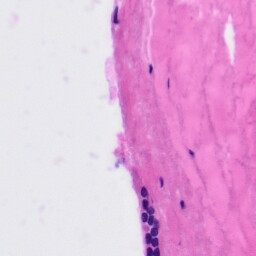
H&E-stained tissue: Tonsil